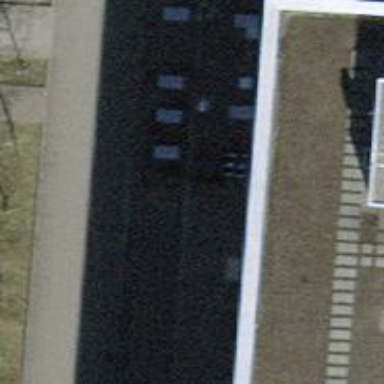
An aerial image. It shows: Bicycle parking area with bollards.